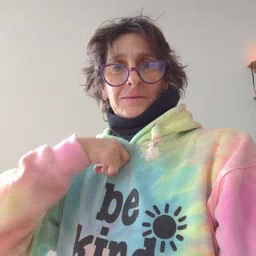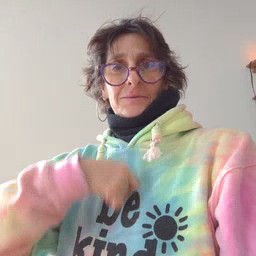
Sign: zipper